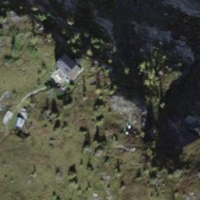
EUNIS habitat code: 23
Species observed at this site:
Vaccinium uliginosum